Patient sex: F
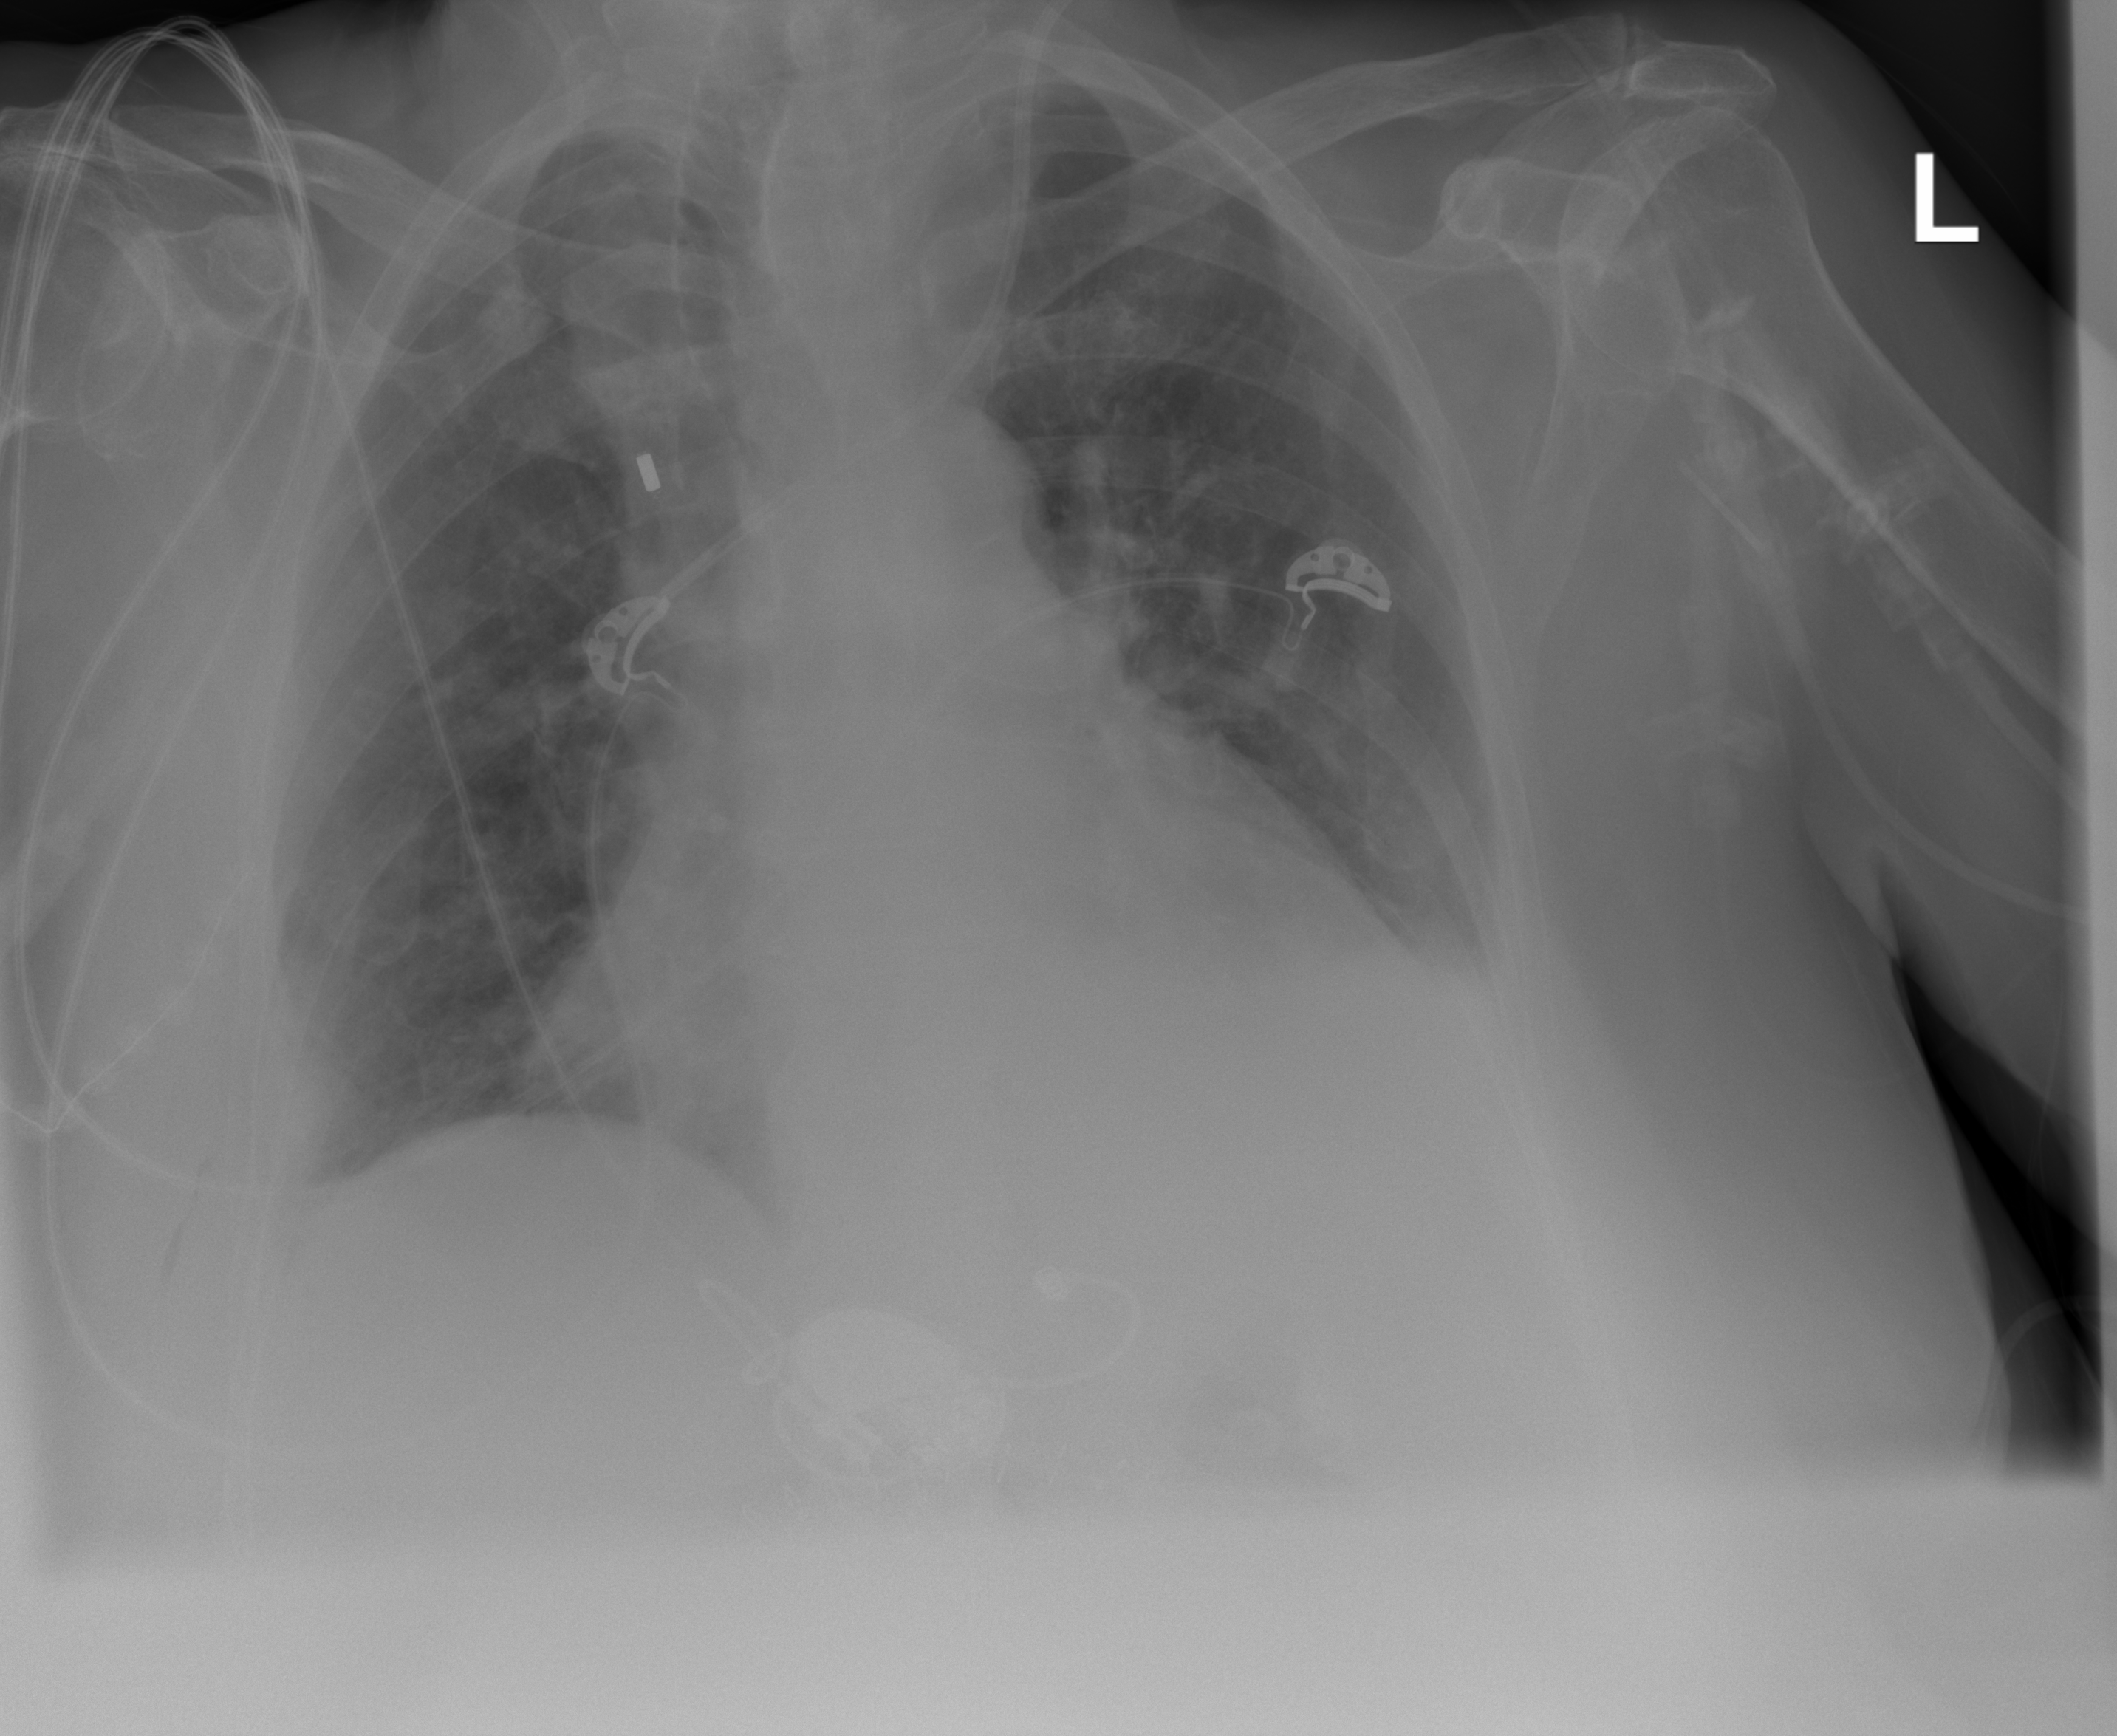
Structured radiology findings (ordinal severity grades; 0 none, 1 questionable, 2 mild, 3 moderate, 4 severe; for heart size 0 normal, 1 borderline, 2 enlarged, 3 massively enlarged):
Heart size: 2
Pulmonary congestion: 2
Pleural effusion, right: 1
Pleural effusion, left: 2
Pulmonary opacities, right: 0
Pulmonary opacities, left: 0
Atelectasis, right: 2
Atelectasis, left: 2